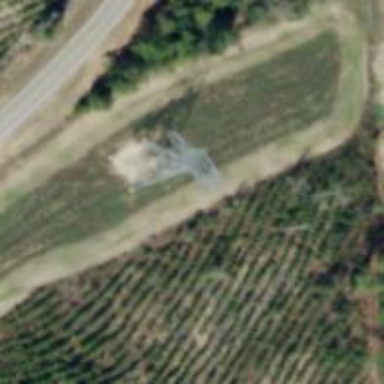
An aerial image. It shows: Lattice structure tower.